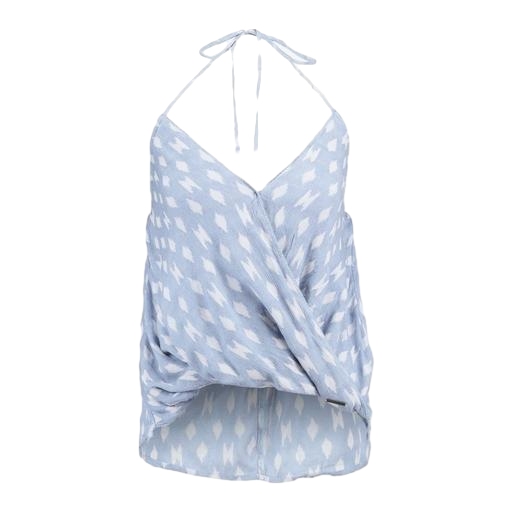
blue printed high-low halter top, blue epic tie halter top, blue knotted drape front tank, white background